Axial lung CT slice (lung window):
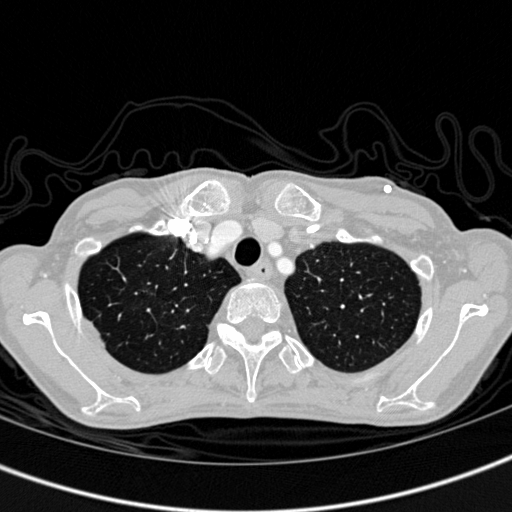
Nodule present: no